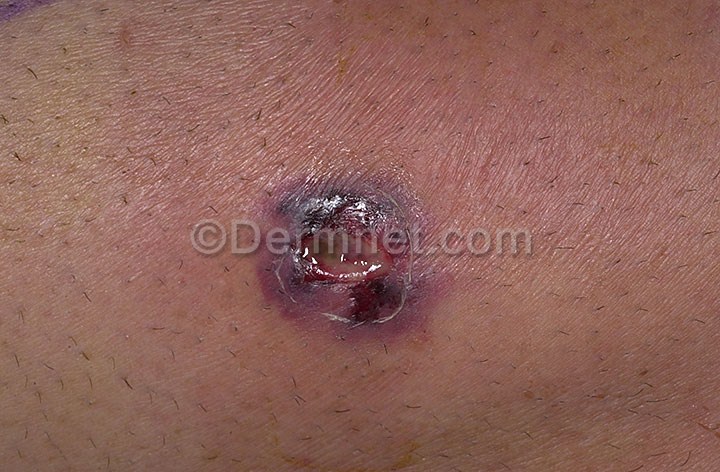
Disease: Cellulitis Impetigo and other Bacterial Infections